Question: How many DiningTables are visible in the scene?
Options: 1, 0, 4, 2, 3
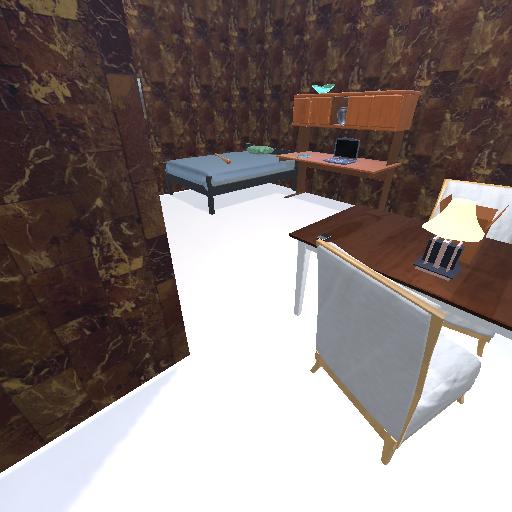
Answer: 1